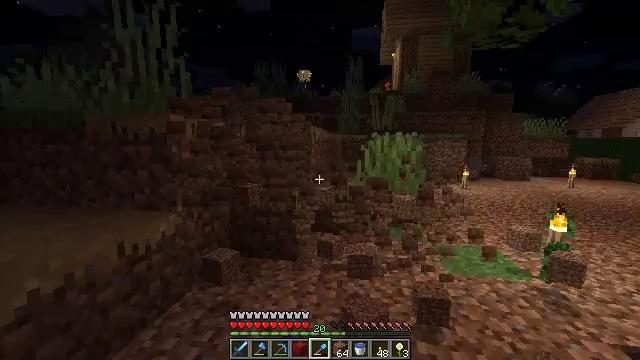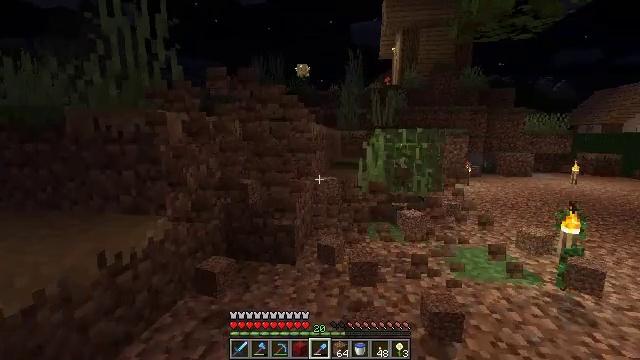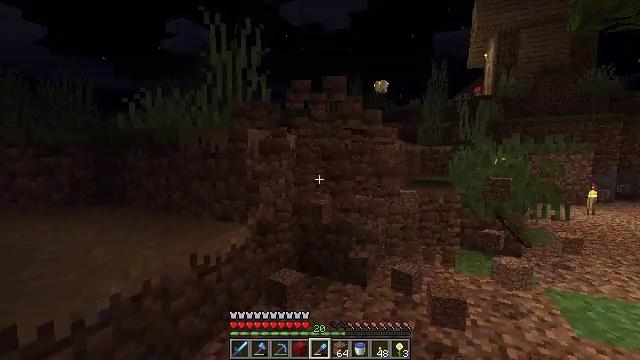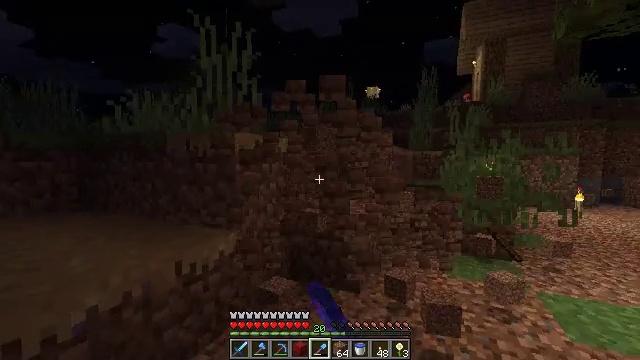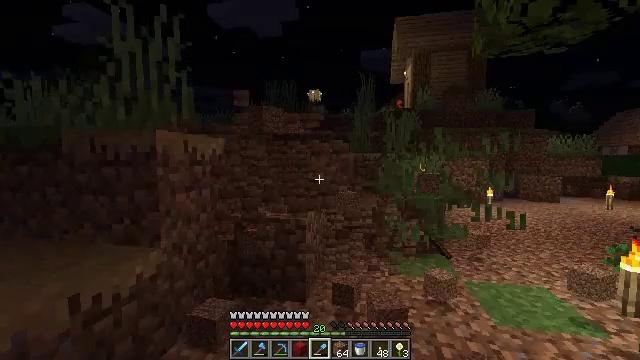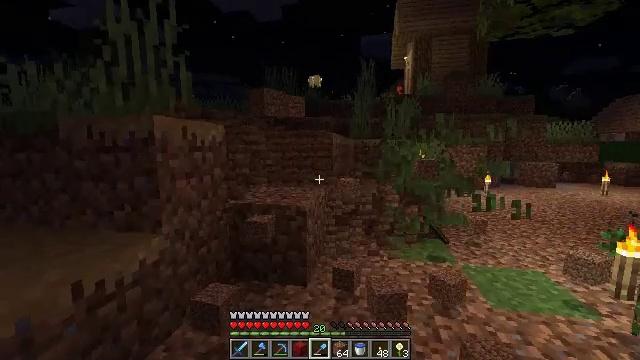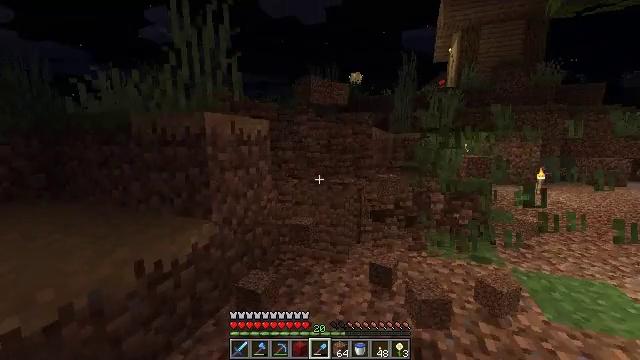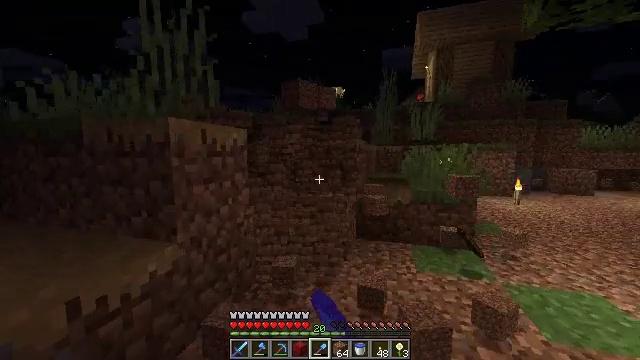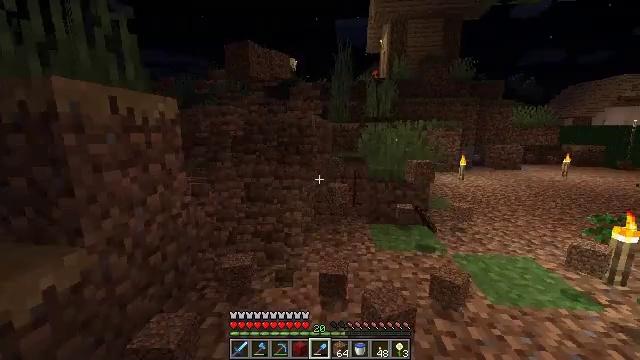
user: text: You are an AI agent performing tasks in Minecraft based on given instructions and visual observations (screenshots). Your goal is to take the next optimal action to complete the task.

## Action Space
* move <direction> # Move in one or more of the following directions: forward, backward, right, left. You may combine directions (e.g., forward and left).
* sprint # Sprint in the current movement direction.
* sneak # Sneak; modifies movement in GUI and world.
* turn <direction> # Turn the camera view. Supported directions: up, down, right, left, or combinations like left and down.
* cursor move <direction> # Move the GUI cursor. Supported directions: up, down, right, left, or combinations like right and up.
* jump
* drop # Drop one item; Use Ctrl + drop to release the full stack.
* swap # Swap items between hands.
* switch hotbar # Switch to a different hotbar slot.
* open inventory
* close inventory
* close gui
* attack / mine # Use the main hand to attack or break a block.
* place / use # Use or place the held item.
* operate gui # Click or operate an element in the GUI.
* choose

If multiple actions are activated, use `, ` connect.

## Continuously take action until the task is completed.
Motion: motion action
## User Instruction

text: Break the grass path to collect materials.
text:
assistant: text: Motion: move forward, attack / mine
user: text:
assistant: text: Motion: turn left and up, attack / mine
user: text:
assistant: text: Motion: turn right and up, attack / mine
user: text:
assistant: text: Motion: move forward, turn right, attack / mine
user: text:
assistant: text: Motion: move forward, turn down, attack / mine
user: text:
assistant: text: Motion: turn left and down, attack / mine
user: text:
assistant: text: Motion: move forward, turn right and up, attack / mine
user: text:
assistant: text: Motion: move forward, turn right and down, attack / mine
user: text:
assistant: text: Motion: turn right, attack / mine